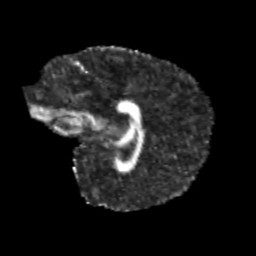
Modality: FA
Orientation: sagittal
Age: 11
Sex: male
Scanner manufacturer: siemens
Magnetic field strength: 3 T
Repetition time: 3.8 s
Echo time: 0.07 s